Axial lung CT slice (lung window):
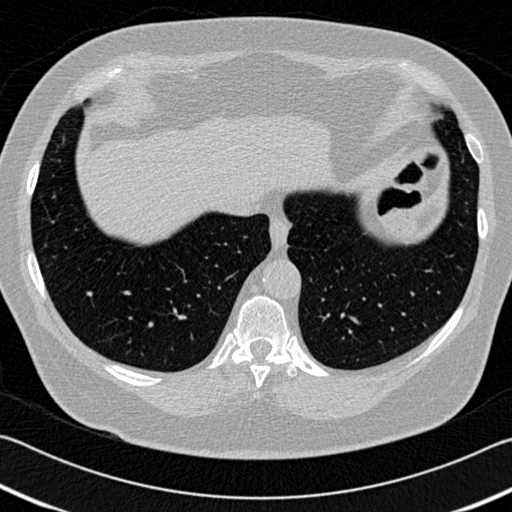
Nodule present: no